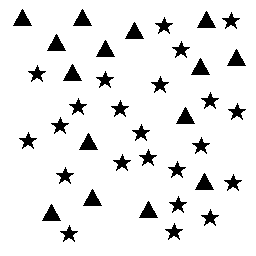
Squares: 0
Triangles: 15
Stars: 23
Total shapes: 38